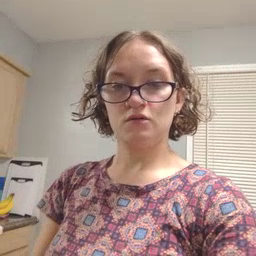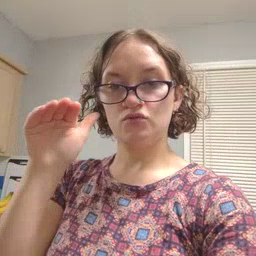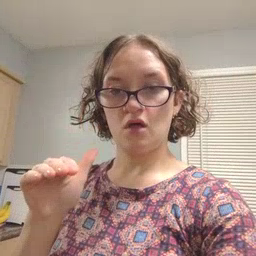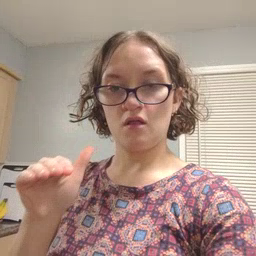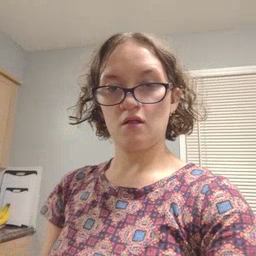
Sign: child